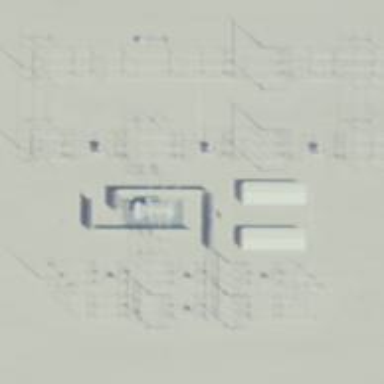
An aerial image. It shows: Switch used for power control.